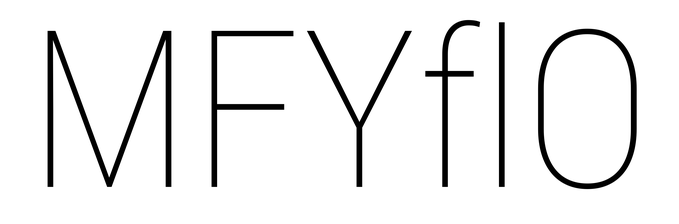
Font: Roboto_Condensed_Thin